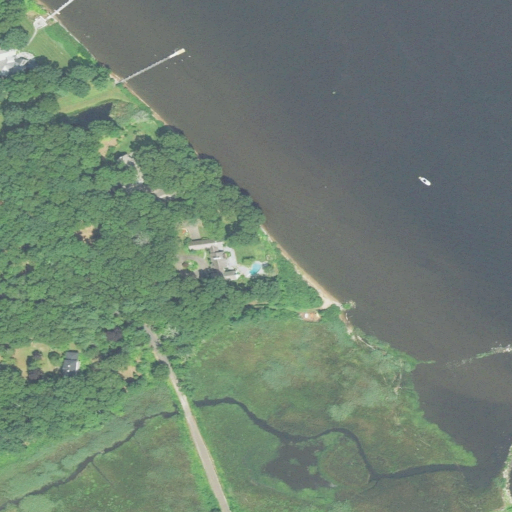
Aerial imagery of cape in Connecticut named Ayers Point containing open water, herbaceous wetlands, mixed forest, deciduous forest, low intensity development, open development, barren land, woody wetlands, evergreen forest, and medium intensity development